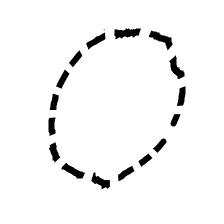
Shape: circle